Question: I have two java card. One of them is a gemplus (with 'A0 00 00 00 18 43 4D 00' as its card manager AID) and another one is a Visa java card (With 'A0 00 00 00 03 00 00 00' as its card manager AID).
as you see in these pictures I want to authenticate or reset them. but I receive '6982' APDU response [Security status not satisfied].can any body help me to handle this? is these cards locked? thank you.

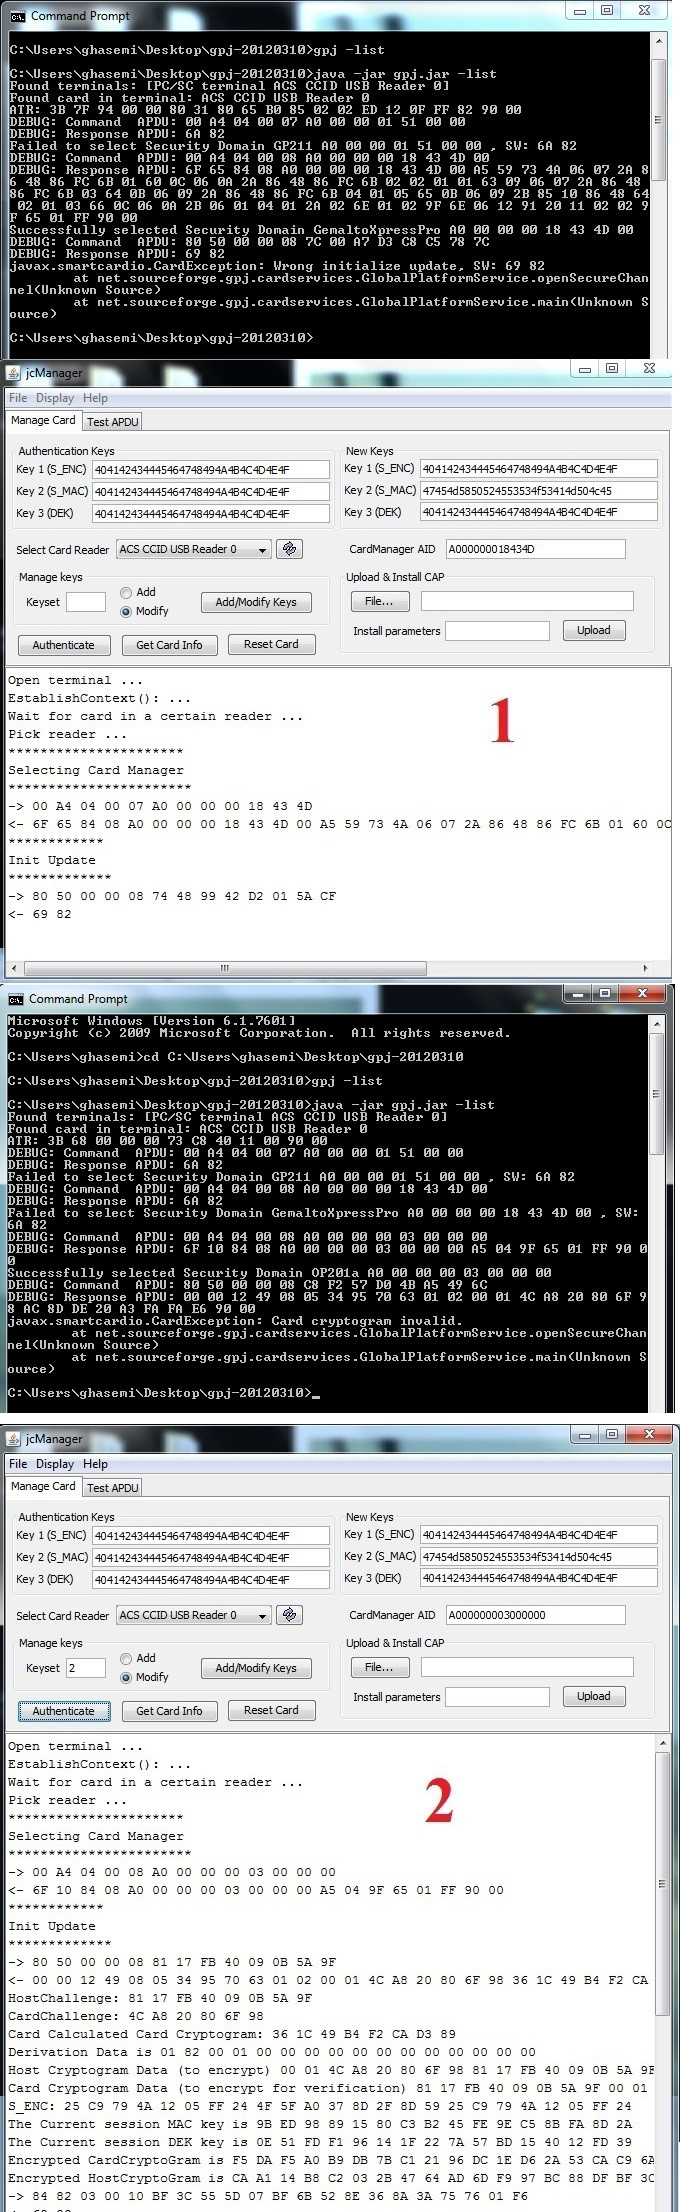
Answer: 6982 on INITIALIZE UPDATE typically means card locked. This is irreversible, at least without further knowledge of the card operating system.